Question: I've seen in several sites where publish some images of their applications using a style for ErrorTemplate like this:

Do you know where can I find it?
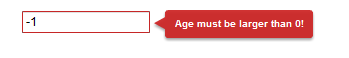
Answer: This looks much like <URL>.
The idea is to draw something above/near the control where its defined which is not also affected by transformations applied to scene.
For example you can define a Adorner in 'Style' of your 'TextBox'.
Something like this (a pseudocode):
'''
<Style TargetType="{x:Type TextBox}">
<Setter Property="Template">
<Setter.Value>
<ControlTemplate TargetType="{x:Type ScrollViewer}">
........
........
<AdornerDecorator Grid.Column="0" Grid.Row="0">
.........
.........
</AdorenrDecorator>
</ControlTemplate>
</Setter.Value>
</Setter>
</Style>
'''
A complete example (for 'ScrollViewer', but the ides is the same) can find <URL>